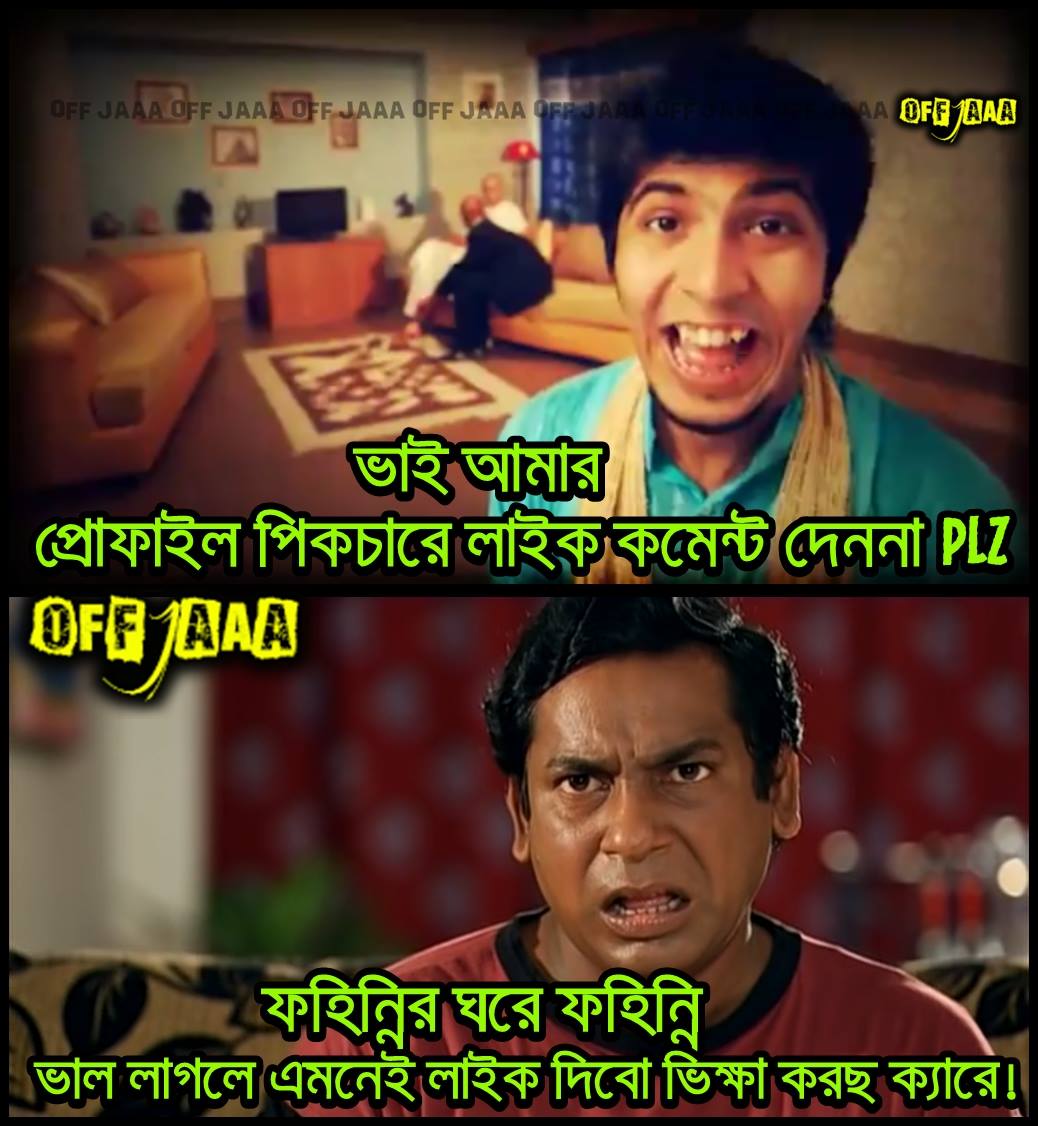
Caption: ভাই আমার প্রোফাইল পিকচারে লাইক কমেন্ট দেননা PLZ ফইন্নির ঘরে ফইন্নি ভাল লাগলে এমনেই লাইক দিবো ভিক্ষা করছ ক্যারে
Label: hate